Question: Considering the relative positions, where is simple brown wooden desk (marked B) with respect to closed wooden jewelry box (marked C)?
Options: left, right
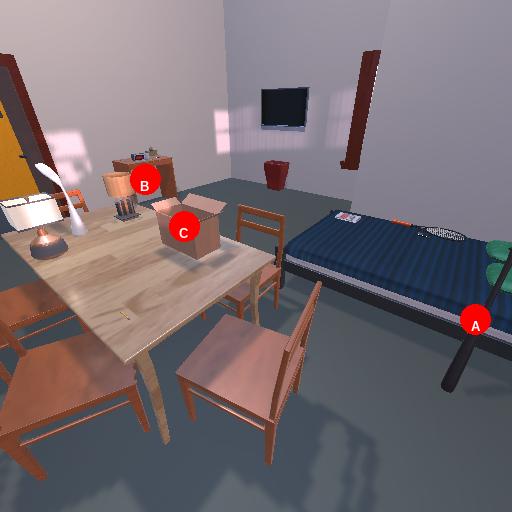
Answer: left